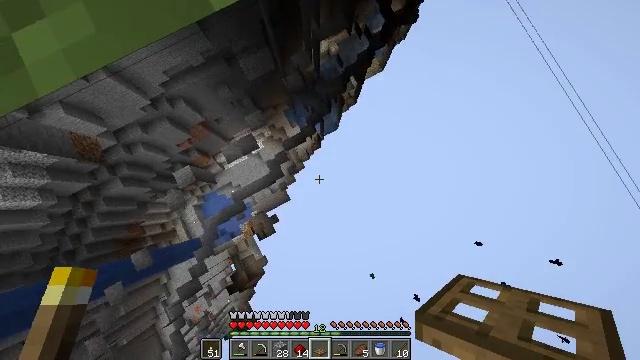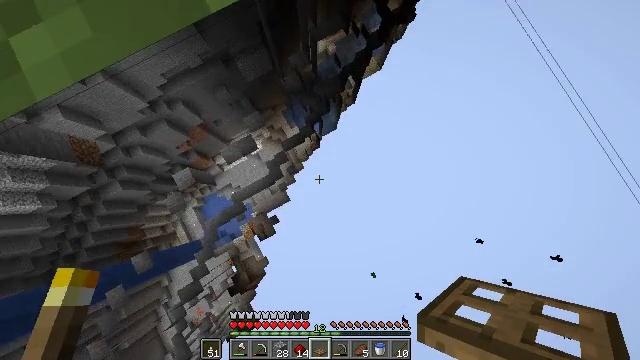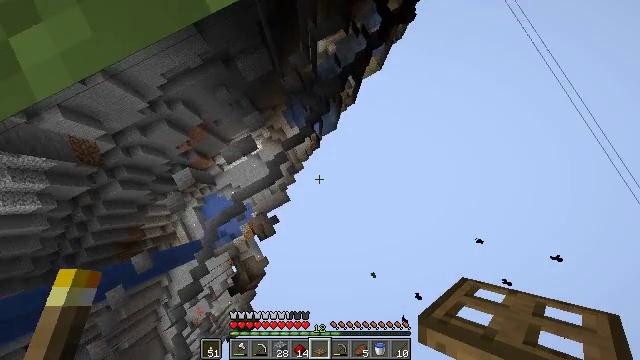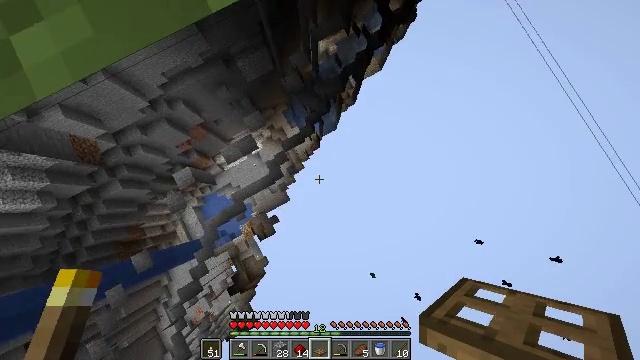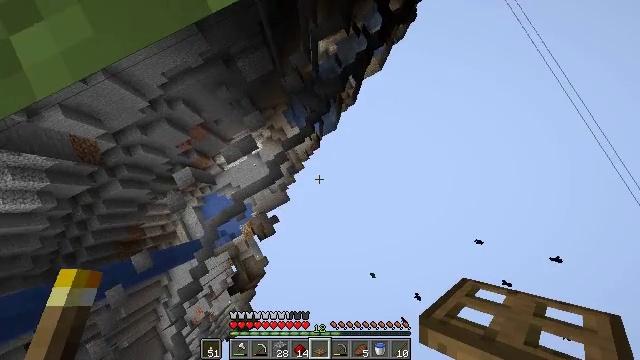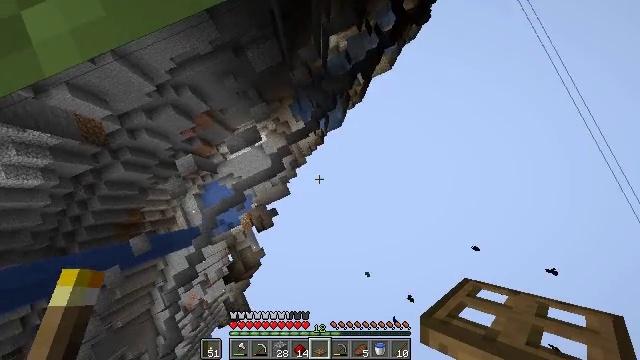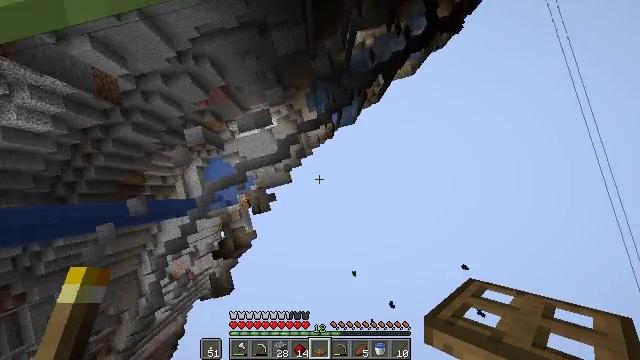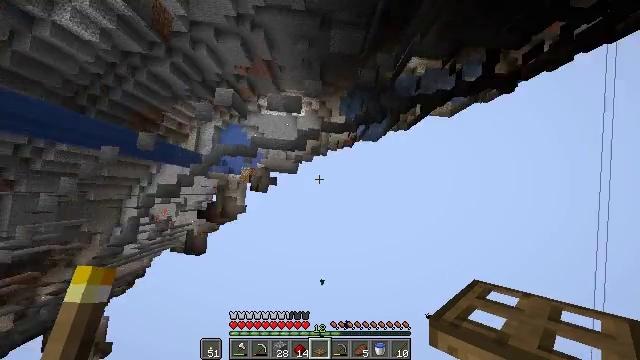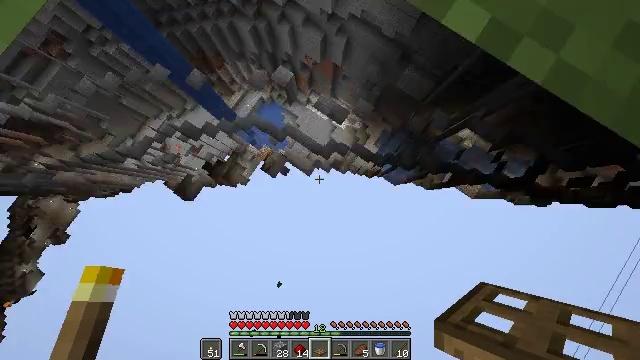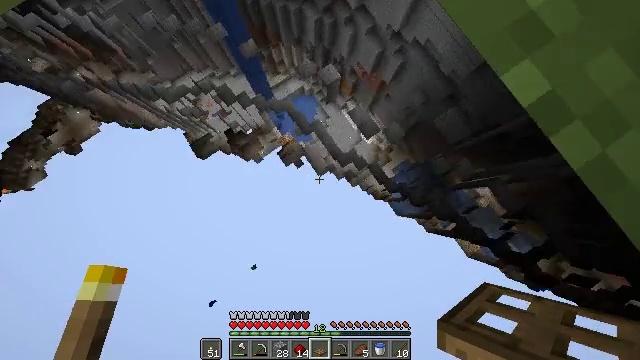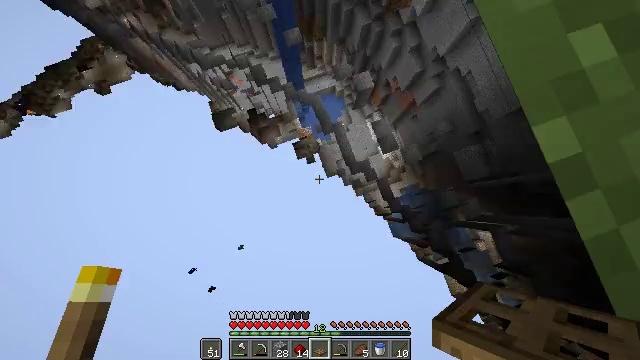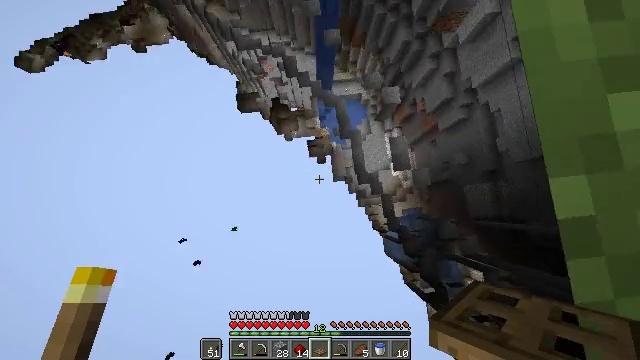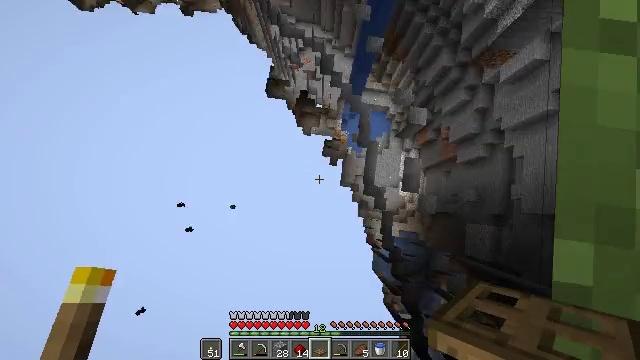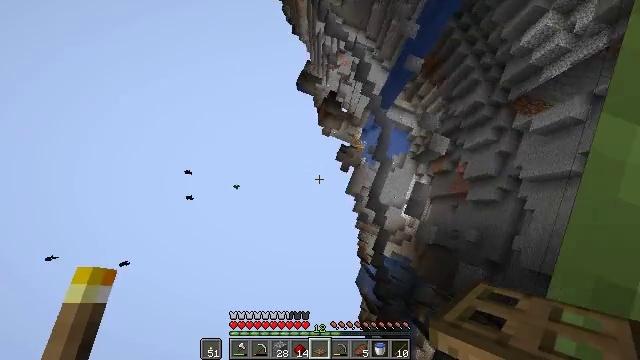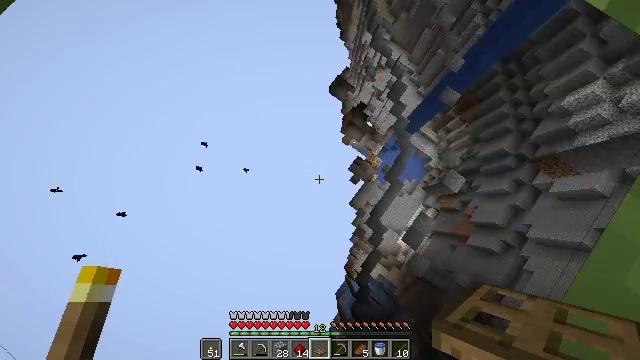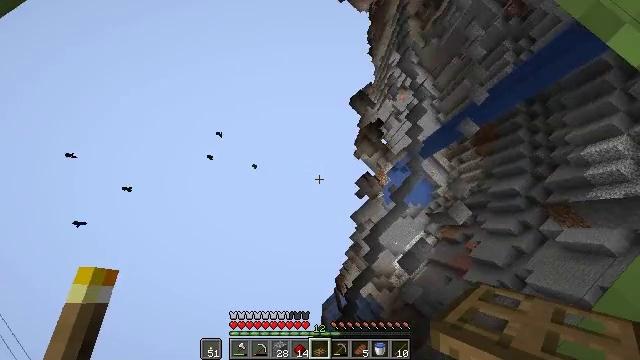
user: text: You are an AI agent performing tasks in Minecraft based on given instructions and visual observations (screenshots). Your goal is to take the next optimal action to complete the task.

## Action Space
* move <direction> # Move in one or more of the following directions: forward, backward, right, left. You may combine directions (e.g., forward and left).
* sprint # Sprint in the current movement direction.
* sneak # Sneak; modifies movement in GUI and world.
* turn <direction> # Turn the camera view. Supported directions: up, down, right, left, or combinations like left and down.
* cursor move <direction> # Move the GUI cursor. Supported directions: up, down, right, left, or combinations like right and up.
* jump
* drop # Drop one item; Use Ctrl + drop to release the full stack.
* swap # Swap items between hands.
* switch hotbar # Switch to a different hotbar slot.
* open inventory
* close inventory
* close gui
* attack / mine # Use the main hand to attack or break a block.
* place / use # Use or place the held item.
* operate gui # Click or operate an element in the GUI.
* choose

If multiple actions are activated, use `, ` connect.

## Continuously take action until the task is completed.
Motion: motion action
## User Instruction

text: Attack the composter to add it to your inventory.
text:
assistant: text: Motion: no_op
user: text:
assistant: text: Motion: no_op
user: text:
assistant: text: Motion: no_op
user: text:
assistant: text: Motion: no_op
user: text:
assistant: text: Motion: turn left
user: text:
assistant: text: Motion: turn left and down
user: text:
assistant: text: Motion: turn left
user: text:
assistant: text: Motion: turn left and up
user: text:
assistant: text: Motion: turn left
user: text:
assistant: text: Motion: turn left
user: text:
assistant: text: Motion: turn left
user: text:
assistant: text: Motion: turn left
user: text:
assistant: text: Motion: turn left
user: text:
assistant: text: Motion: turn left
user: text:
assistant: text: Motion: turn left and up
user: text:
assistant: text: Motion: turn left and up
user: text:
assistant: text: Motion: turn left and up
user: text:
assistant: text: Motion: turn left
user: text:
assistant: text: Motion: turn left and up
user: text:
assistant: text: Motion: turn left and up
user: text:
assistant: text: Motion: turn left and up
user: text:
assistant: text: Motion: turn left and up
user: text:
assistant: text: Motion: turn up
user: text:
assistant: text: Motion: turn right and up
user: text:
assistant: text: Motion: turn right
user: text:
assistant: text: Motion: turn right
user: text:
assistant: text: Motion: turn right
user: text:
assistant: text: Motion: no_op
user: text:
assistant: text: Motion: no_op
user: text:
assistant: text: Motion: move forward and move left